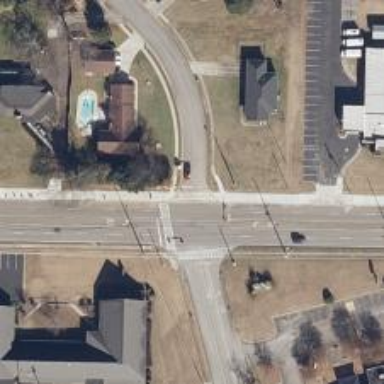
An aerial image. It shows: Marked road crossing.